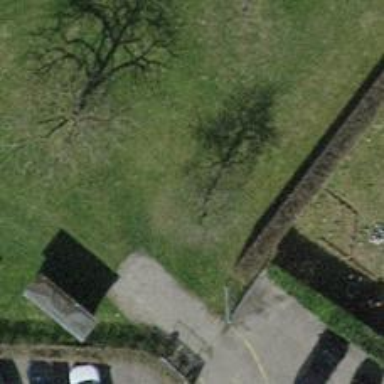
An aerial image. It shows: Urban tree with broadleaved deciduous leaves.